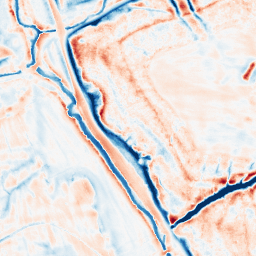
Category: edge_preserving
Decomposition family: bilateral
Decomposition parameters: d: 21
sigma_color: 150
sigma_space: 100
Upsampling method: quartic
Upsampling parameters: scale: 2
Upsampling scale: 2